Question: I have this code:
'''
SELECT
ZONE_NAME,
ORG_ID,
ORG_SHORT_NAME,
XMSSN_USE
FROM TABLEZ
;
UPDATE TABLEZ
SET TABLEZ.BILL_CYCLE = '1-DEC-2020 4' WHERE (SELECT TABLEZ.XMSSN_USE WHERE TABLEZ.XMSSN_USE=224)
'''
But it doesn't seem to execute. What could be the problem?

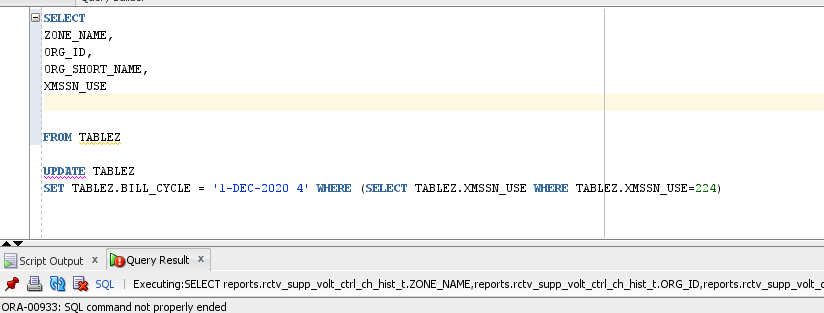
Answer: You have 2 different query sentences. You should use ';' after first query and then write the update query.
Also you need to use some field on the where clause, your where is empty.